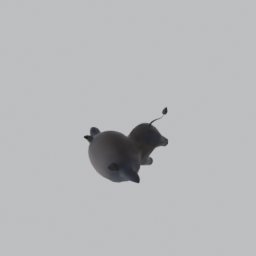
Label: animals